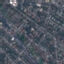
Label: Residential